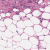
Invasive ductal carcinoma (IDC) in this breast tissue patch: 0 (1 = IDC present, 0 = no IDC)